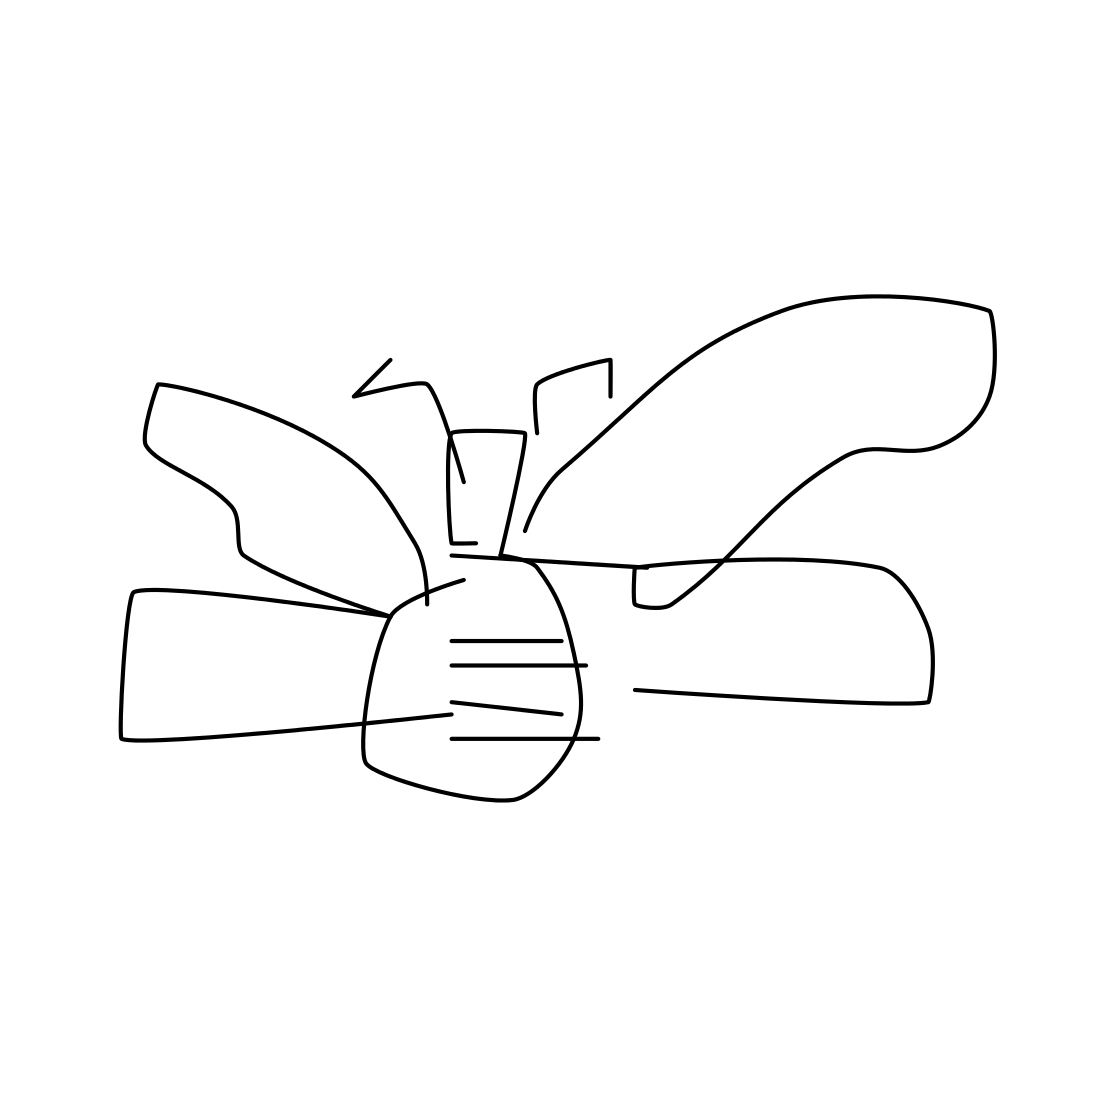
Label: bee